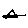
Label: triangle